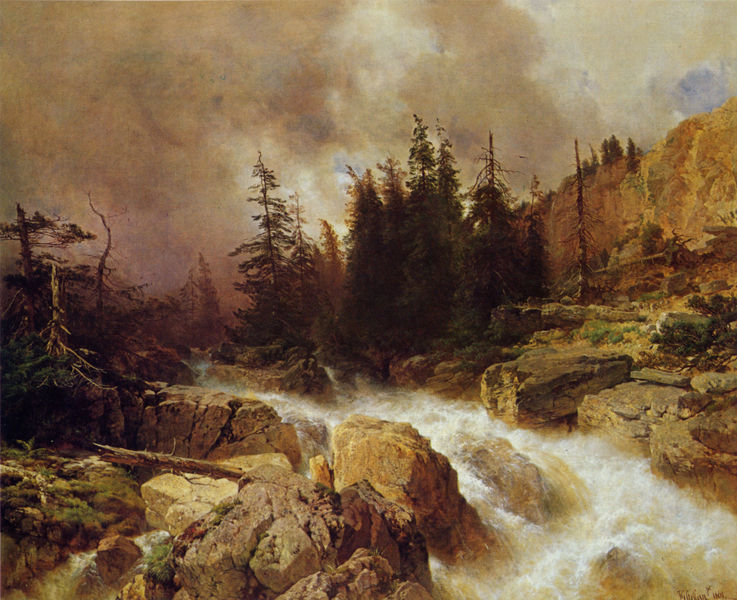
Titel: Gebirgsbach
Künstler: Johann Gottfried Steffan
Standort: Schloß Haimhausen bei Dachau
Institution: Gemälde-Cabinett-Unger
Schlagwörter: baum, berg, blau, dunkel, felsen, gemälde, gestein, gewitter, himmel, wasser, weiß, wolken, bäume, fluss, gelb, grün, landschaft, ocker, ufer, braun, grau, holz, schwarz, wolke, beige, wand, stein, steine, tod, bach, baumstamm, erde, flusslauf, kalt, natur, stamm, wind, wald, wasserfall, gischt, wellen, abhang, berge, dürre, fels, gebirge, gipfel, hang, lila, nebel, kahl, spalten, steil, rauschen, reißend, schaum, strom, stromschnelle, stromschnellen, strömung, sturzbach, tannen, sturm, tosend, unwetter, wetter, wild, klippe, regen, alpen, gewitterwolken, moos, tanne, karg, fall, gebirgsbach, gebirgsfluss, nadelbäume, fichten, tannenbäume, wäldchen, drohend, brocken, friedrich, friesz, caspar david friedrich, aufziehen, ciel, nature, paysage, baumstumpf, schäumen, gewitterstimmung, wildbach, tosen, montagne, pierre, pierres, riviere, moose, dillis, nuages, rochers, sapins, klüfte, wildwasser, romantique, quell, geborsten, geborstenebäume, herzog, reisend, wassermassen, abgestorben, tann, chute, fälle, wasserfluss, sapin, wasser wildwasser, dehors, chute d'eau, abres, bachschnellen, macht, bedrohung, gewalt